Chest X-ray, AP view. Patient: 63 years old, sex M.
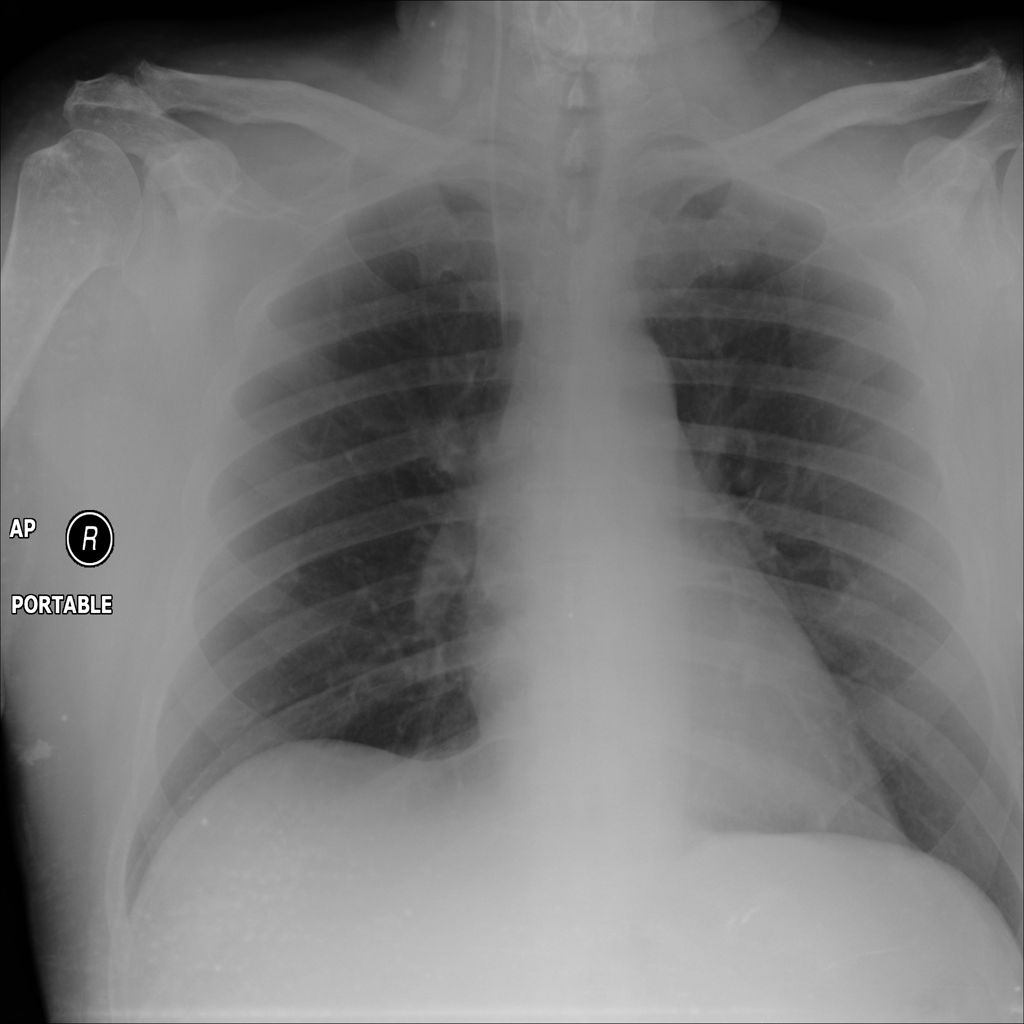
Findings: No Finding